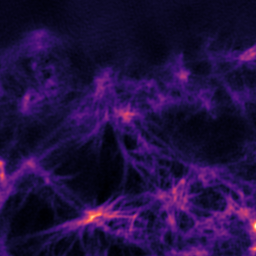
Label: Super-resolution F-actin image